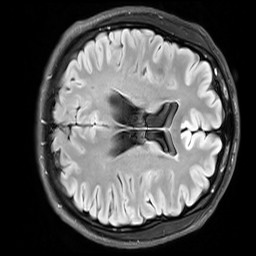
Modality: FLAIR
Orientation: axial
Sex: male
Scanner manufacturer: siemens
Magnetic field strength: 3 T
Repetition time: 10 s
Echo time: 0.09 s